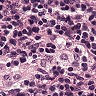
Metastatic tissue present: no